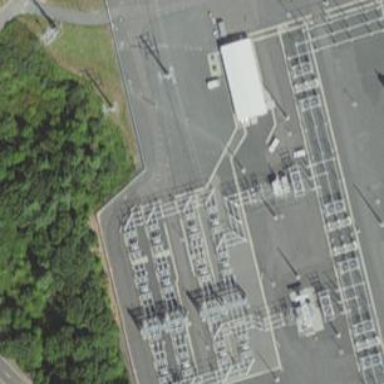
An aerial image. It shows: Switch used for power control.